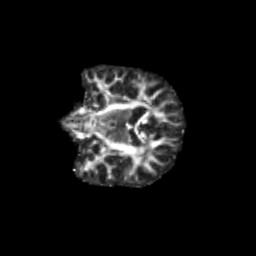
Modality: FA
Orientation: coronal
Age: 13
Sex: female
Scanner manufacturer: siemens
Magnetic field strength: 3 T
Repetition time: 3.8 s
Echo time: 0.07 s